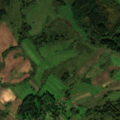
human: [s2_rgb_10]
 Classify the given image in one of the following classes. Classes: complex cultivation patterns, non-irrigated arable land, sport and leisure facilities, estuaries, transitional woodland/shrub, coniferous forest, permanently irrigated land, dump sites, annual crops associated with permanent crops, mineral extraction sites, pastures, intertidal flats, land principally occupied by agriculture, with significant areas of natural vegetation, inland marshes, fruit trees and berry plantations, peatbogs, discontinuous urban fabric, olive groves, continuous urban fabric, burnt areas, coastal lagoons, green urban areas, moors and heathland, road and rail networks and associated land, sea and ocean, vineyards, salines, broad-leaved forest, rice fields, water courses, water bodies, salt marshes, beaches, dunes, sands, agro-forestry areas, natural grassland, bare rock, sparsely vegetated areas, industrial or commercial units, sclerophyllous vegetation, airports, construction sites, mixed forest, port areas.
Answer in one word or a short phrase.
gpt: non-irrigated arable land, pastures, land principally occupied by agriculture, with significant areas of natural vegetation, mixed forest, transitional woodland/shrub